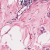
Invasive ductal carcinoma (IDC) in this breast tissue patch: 0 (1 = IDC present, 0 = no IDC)